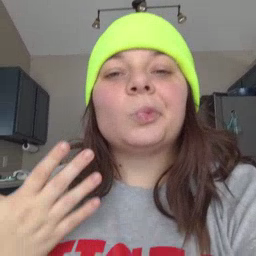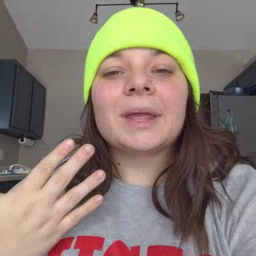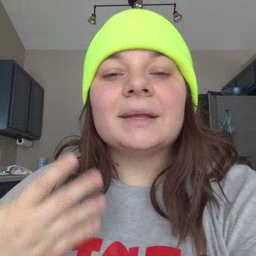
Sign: wait